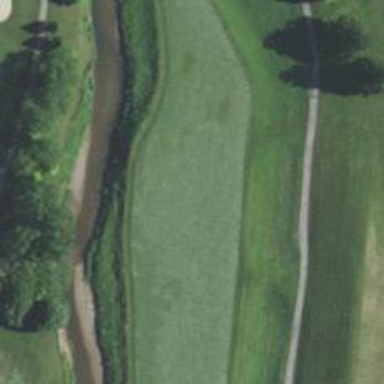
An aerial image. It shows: Golf hole.